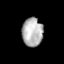
Tissue: lung
Cell type: Others
Senescence score: 0.2387
Nuclear area (px): 582
Mean DAPI intensity: 179.376